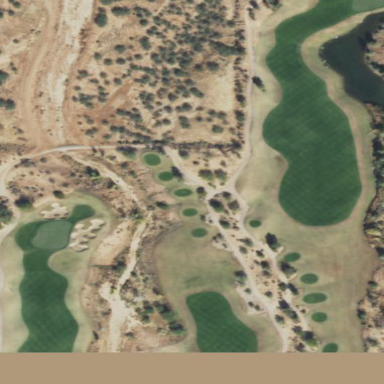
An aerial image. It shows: Area of rough grass used for golf.